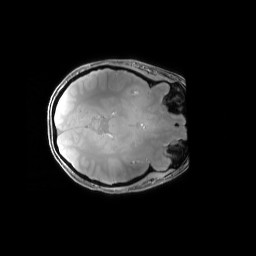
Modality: PDw
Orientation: axial
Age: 26
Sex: female
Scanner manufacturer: siemens
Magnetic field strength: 6.98 T
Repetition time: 1.3 s
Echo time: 0.00231 s